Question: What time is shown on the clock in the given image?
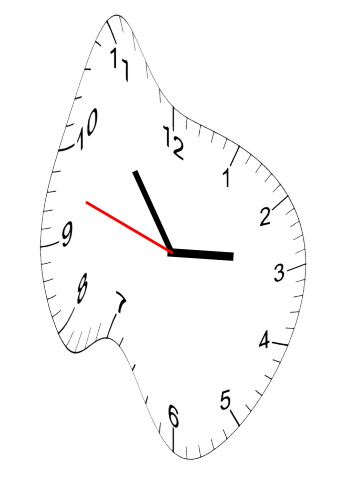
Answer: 02:53:48